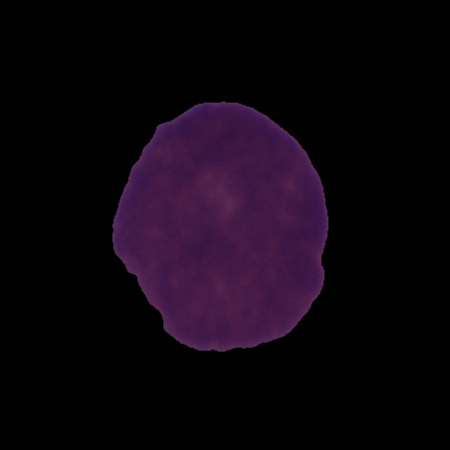
Label: cancer